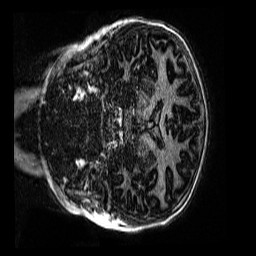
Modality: MP2RAGE
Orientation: coronal
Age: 10
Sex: female
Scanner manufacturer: siemens
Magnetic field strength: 3 T
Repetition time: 4 s
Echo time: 0.00299 s